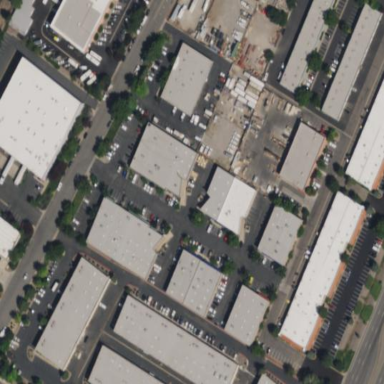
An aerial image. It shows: Commercial area.